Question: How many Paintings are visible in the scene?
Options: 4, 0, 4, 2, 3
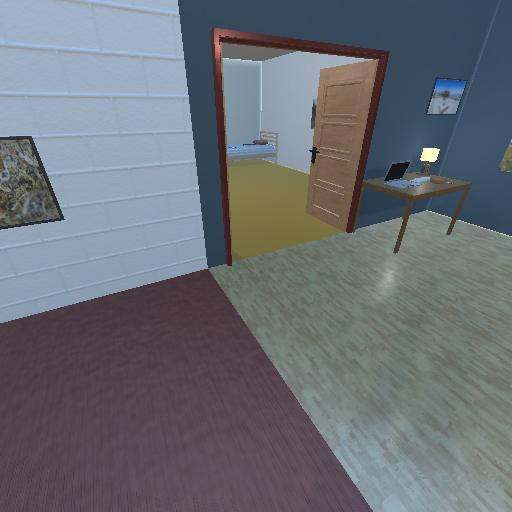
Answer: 4